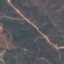
Label: HerbaceousVegetation